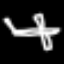
Label: airplane